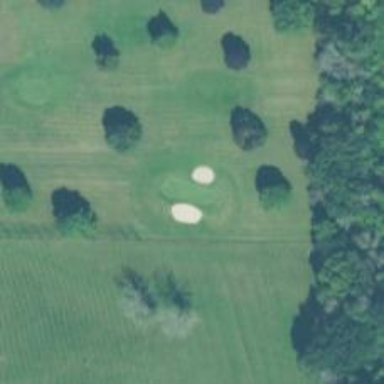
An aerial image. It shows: Golf hole.